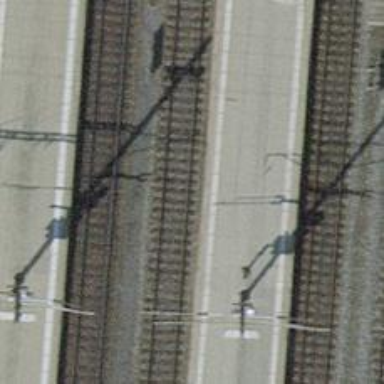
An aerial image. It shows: Single-track railway with electrified contact lines.